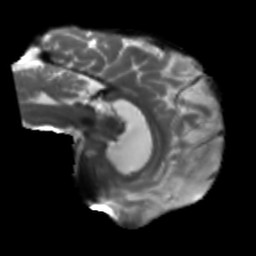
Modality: T2w
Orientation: sagittal
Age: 56
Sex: male
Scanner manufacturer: siemens
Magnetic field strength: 3 T
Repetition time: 5.25 s
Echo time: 0.08 s